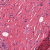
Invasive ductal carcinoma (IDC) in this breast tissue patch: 0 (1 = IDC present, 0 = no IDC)